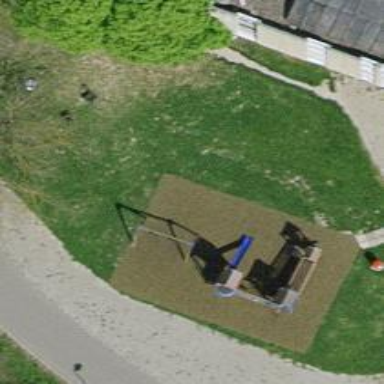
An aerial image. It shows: Playground area for leisure activities on the land.